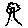
Label: tree